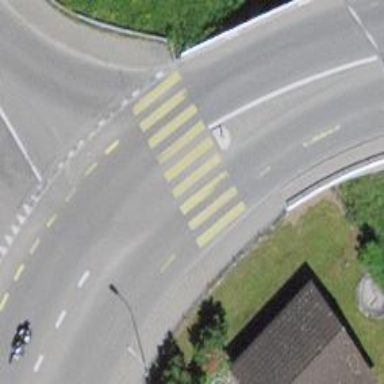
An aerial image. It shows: Zebra crossing with pedestrian island.